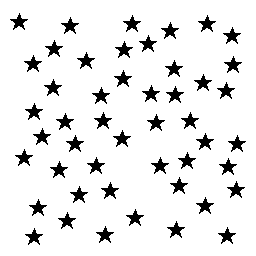
Squares: 0
Triangles: 0
Stars: 48
Total shapes: 48